Question: I am trying to gauss fit my data using scipy and curve fit, here is my code :
'''
import csv
import numpy as np
import matplotlib.pyplot as plt
from scipy.optimize import curve_fit
A=[]
T=[]
seuil=1000
range_gauss=4
a=0
pos_peaks=[]
amp_peaks=[]
A_gauss=[]
T_gauss=[]
new_A=[]
new_T=[]
def gauss(x,a,x0,sigma):
return a*np.exp(-(x-x0)**2/(2*sigma**2))
with open("classeur_test.csv",'r') as csvfile:
reader=csv.reader(csvfile, delimiter=',')
for row in reader :
A.append(float(row[0]))
T.append(float(row[1]))
npA=np.array(A)
npT=np.array(T)
for i in range(1,len(T)):
#PEAK DETECTION
if (A[i]>A[i-1] and A[i]>A[i+1]) and A[i]>seuil:
pos_peaks.append(i)
amp_peaks.append(A[i])
#GAUSSIAN RANGE
for j in range(-range_gauss,range_gauss):
#ATTENTION AUX LIMITES
if(i+j>0 and i+j<len(T)-1):
A_gauss.append(A[i+j])
T_gauss.append(T[i+j])
npA_gauss = np.array(A_gauss)
npT_gauss = np.array(T_gauss)
for i in range (0,7):
new_A.append(npA_gauss[i])
new_T.append(npT_gauss[i])
new_npA=np.array(new_A)
new_npT=np.array(new_T)
n = 2*range_gauss
mean = sum(new_npT*new_npA)/n
sigma = sum(new_npA*(new_npT-mean)**2)/n
popt,pcov = curve_fit(gauss,new_npT,new_npA,p0=[1,mean,sigma])
plt.plot(T,A,'b+:',label='data')
plt.plot(new_npT,gauss(new_npT,*popt),'ro:',label='Fit')
print ("new_npA : ",new_npA)
print ("new_npT : ",new_npT)
plt.legend()
plt.title('Fit')
plt.xlabel('X')
plt.ylabel('Y')
plt.show()
'''
My arrays 'new_npT' and 'new_npA' are numpy arrays like this :
'new_npA : [ 264. 478. 733. 1402. 1337. 698. 320.]'
'new_npT : [229.609344 231.619385 233.62944 235.639496 237.649536 239.659592 241.669647]'
This is the result

I don't understand why I can't successfully plot the gauss curves...
Any explanations?
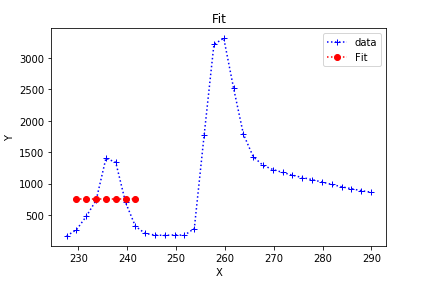
Answer: I can now fit gaussians curves on my data
I still can't understand how Jannick found the 'p0' for the curve fit, but it works.
I created a 3 dimensional array with positions and amplitudes of peaks and used a 'while' loop for the 'rang_gauss'. I used the scipy 'curve_fit' properly with my 3D array, and corrected the amplitudes with a coefficient 'f'.
<URL>
'''
import csv
import numpy as np
import matplotlib.pyplot as plt
from scipy.optimize import curve_fit
seuil=1000 # calculer en fonction du bruit etc ................................
range_gauss=4
A=[]
T=[]
pos_peaks=[]
amp_peaks=[]
indices_peaks=[]
tab_popt=[]
l=[]
gauss_result=[]
tab_w=[]
def gauss1(x,a,x0,sigma):
return a*np.exp(-(x-x0)**2/(2*sigma**2))
def gauss2(x,a,x0,sigma):
return (a/sigma*np.sqrt(2*np.pi))*np.exp(-0.5*((x-x0)/sigma)**2)
#LECTURE DU FICHIER ET INITIALISATION DE TABLEAUX CONTENANT TOUTES LES VALEURS
with open("classeur_test.csv",'r') as csvfile:
reader=csv.reader(csvfile, delimiter=',')
for row in reader :
A.append(float(row[0]))
T.append(float(row[1]))
#PEAK DETECTION
for i in range(1,len(T)):
if (A[i]>A[i-1] and A[i]>A[i+1]) and A[i]>seuil:
pos_peaks.append(T[i])
amp_peaks.append(A[i])
indices_peaks.append(i)
#TABLEAU 3D AVEC LES AMPLITUDES ET TEMPS DE CHAQUE PIC
Tableau=np.zeros((len(pos_peaks),2,2*range_gauss+1))
#POUR CHAQUE PIC
m=0
j=-range_gauss
for i in range(0,len(pos_peaks)):
while(j<range_gauss+1):
#PEAK DETECTION & LIMITS CONSIDERATION
if(pos_peaks[i]+j>=0 and pos_peaks[i]+j<=T[len(T)-1] and m<=2*range_gauss+1 and indices_peaks[i]+j>=0):
Tableau[i,0,m]=(A[indices_peaks[i]+j])
Tableau[i,1,m]=(T[indices_peaks[i]+j])
m=m+1
j=j+1
else :
j=j+1
print("else")
print("1 : ",pos_peaks[i]+j,", m : ",m," , indices_peaks[i]+j : ",indices_peaks[i]+j)
m=0
j=-range_gauss
popt,pcov = curve_fit(gauss2,Tableau[i,1,:],Tableau[i,0,:],p0=[[1400,240,10]])
tab_popt.append(popt)
l.append(np.linspace(T[indices_peaks[i]-range_gauss],T[indices_peaks[i]+range_gauss],50))
gauss_result.append(gauss2(l[i],1,tab_popt[i][1],tab_popt[i][2])*(1))
f= amp_peaks[i]/max(gauss_result[i])
gauss_result[i]=gauss_result[i]*f
#LARGEUR MI HAUTEUR
w=2*np.sqrt(2*np.log(2))*tab_popt[i][2]
tab_w.append(w)
####################################PLOTS
plt.subplot(2,1,1)
plt.plot(T,A,label='data')
plt.axis([T[0]-5,T[len(T)-1]-10,0,max(A)+200])
#plt.plot(Tableau[i,1,:],gauss2(Tableau[i,1,:],*popt),'ro:',label='fit')
plt.subplot(2,1,2)
plt.plot(l[i],gauss_result[i])
plt.axis([T[0]-5,T[len(T)-1]-10,0,max(A)+200])
'''TEST POINTS INFLEXIONS
for j in range(0,len(A)-1):
inflex_points.append((np.diff(np.diff(A[j],n=2),n=2)))
print(inflex_points[j])
for k in range(0,len(inflex_points[j])-1):
if (inflex_points[j][k] < 1 and inflex_points[j][k] > -1):
print("j : ",j)'''
'''TEST INTERNET GRADIENT ???
plt.plot(np.gradient(gauss_result[0]), '+')
spl = UnivariateSpline(np.arange(len(gauss_result[0])), np.gradient(gauss_result[0]), k=5)
spl.set_smoothing_factor(1000)
plt.plot(spl(np.arange(len(gauss_result[0]))), label='Smooth Fct 1e3')
spl.set_smoothing_factor(10000)
plt.plot(spl(np.arange(len(gauss_result[0]))), label='Smooth Fct 1e4')
plt.legend(loc='lower left')
max_idx = np.argmax(spl(np.arange(len(gauss_result[0]))))
plt.vlines(max_idx, -5, 9, linewidth=5, alpha=0.3)
'''
plt.show()
'''